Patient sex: M
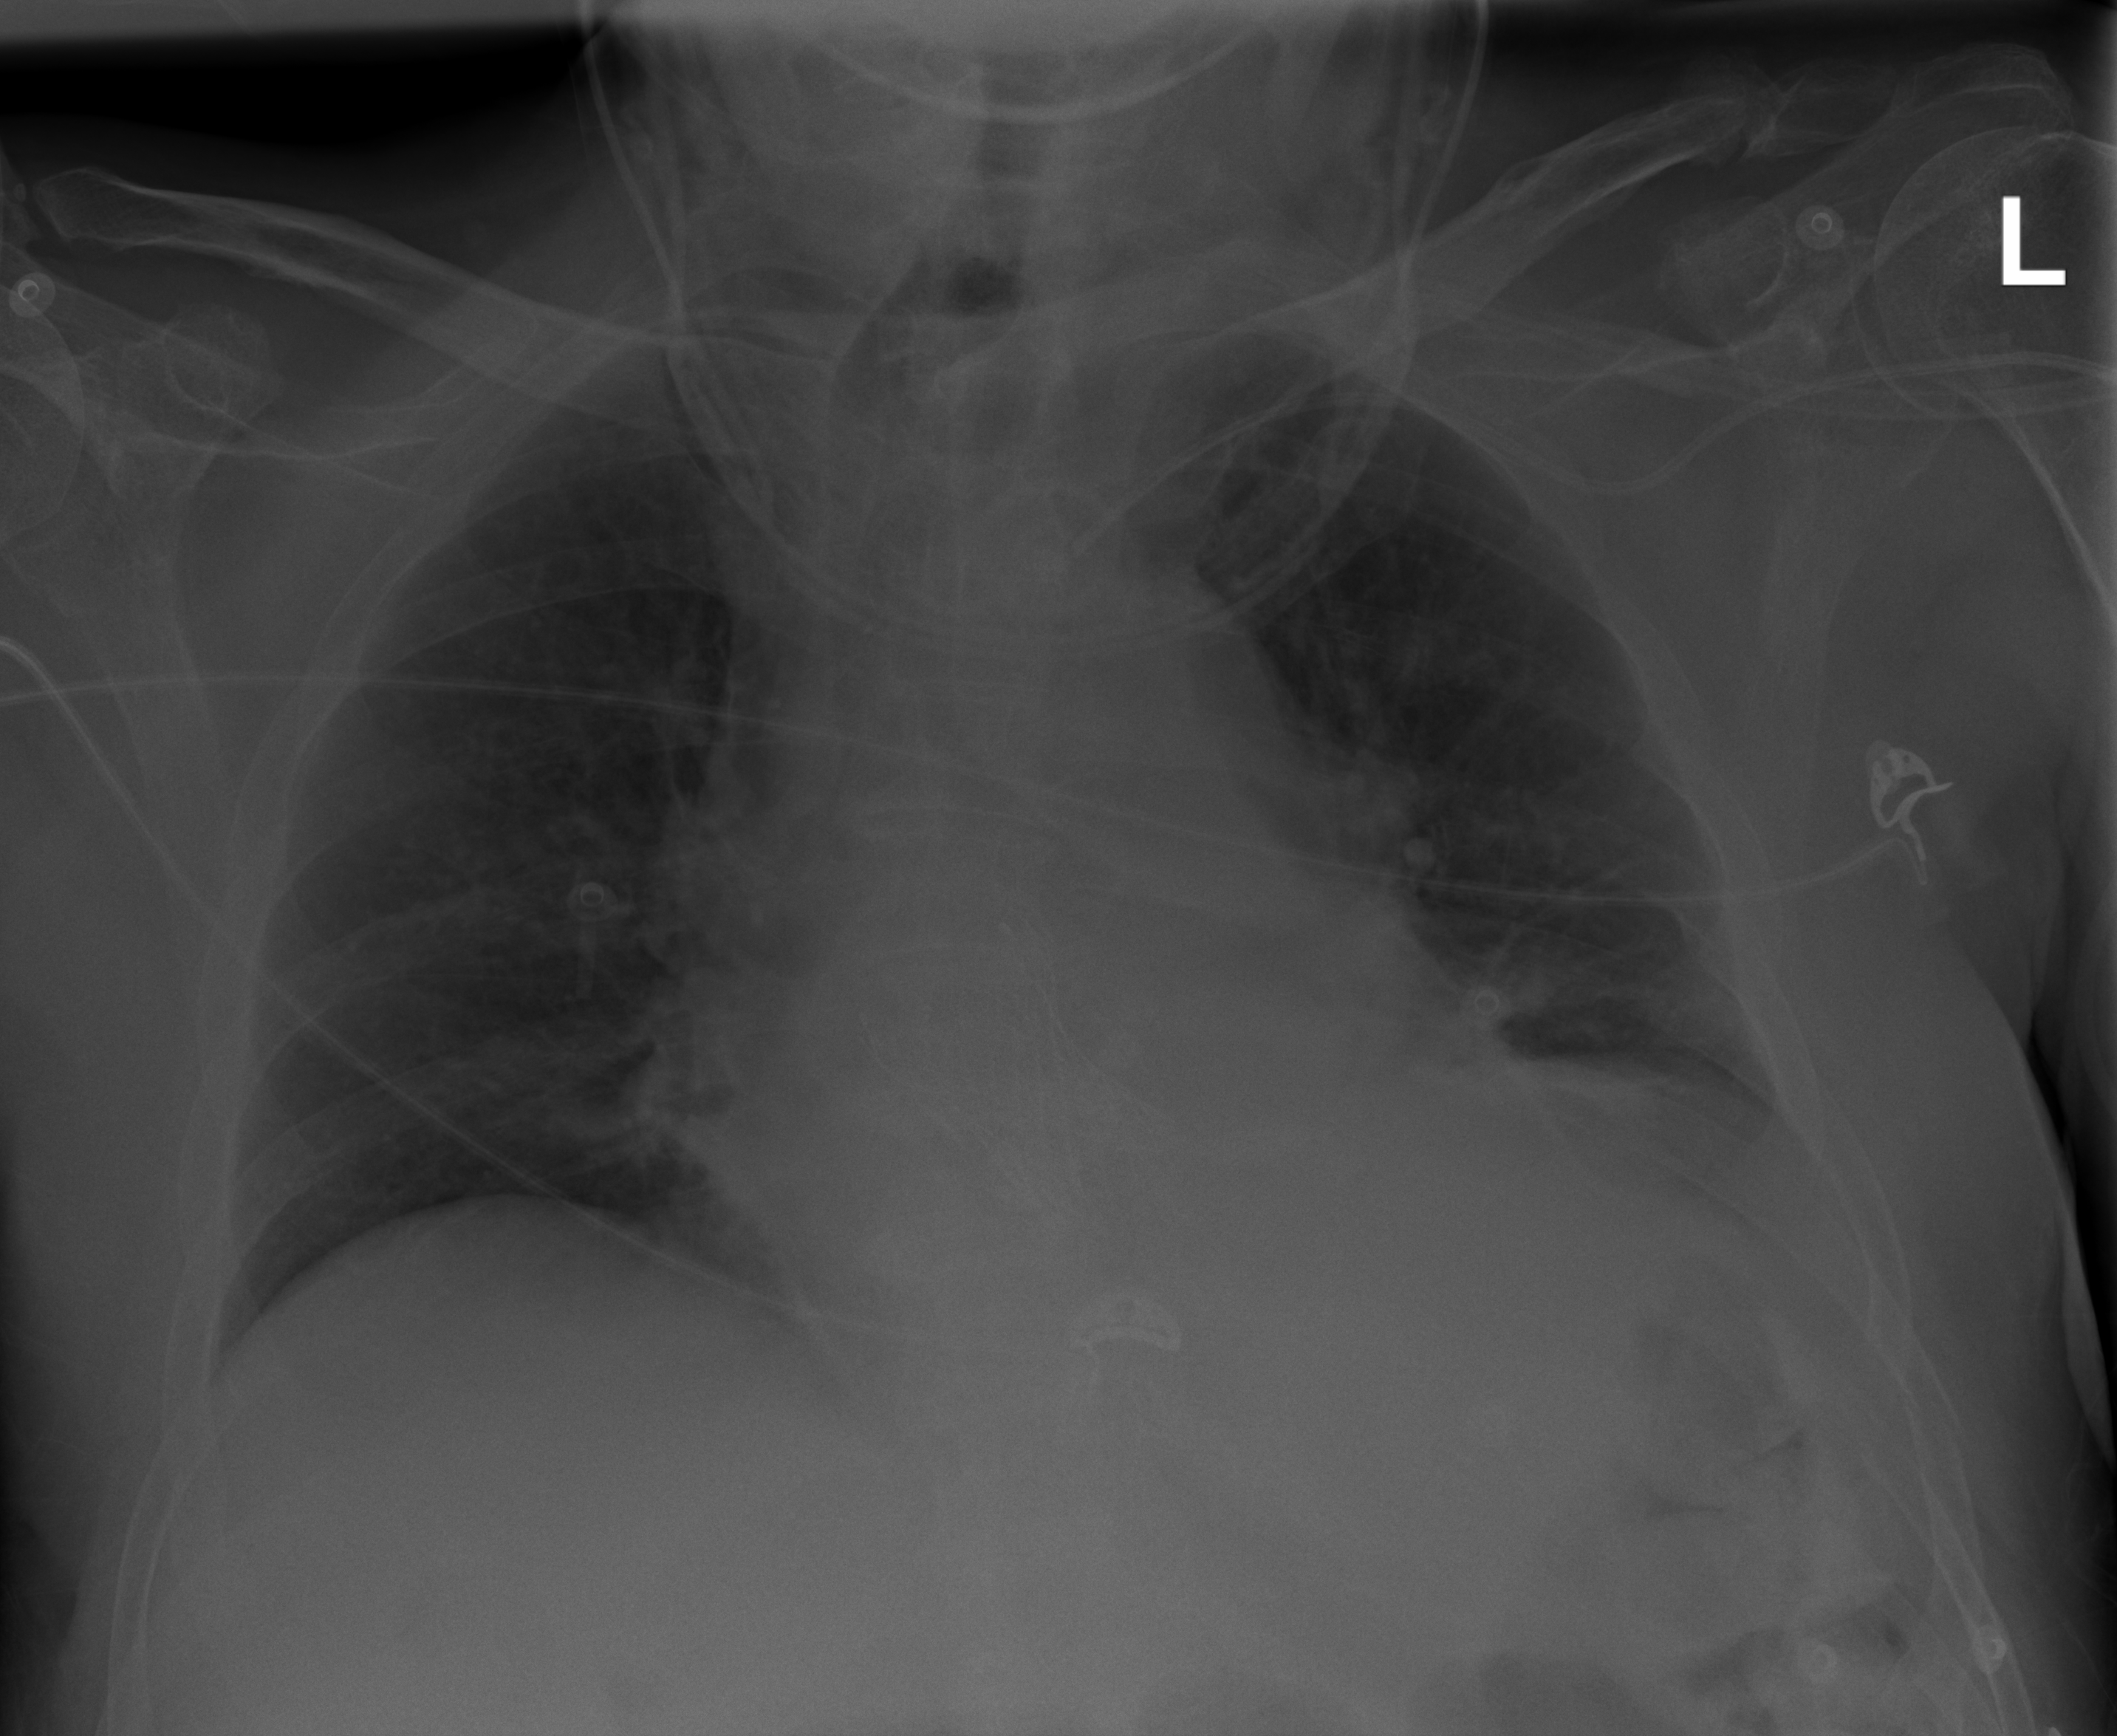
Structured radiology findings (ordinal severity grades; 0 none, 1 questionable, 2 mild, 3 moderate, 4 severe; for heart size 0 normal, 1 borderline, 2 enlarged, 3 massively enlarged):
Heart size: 2
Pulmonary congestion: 2
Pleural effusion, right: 0
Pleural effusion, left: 2
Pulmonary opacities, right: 0
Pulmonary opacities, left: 0
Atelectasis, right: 0
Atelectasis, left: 2